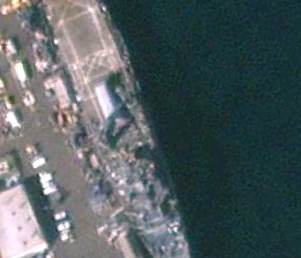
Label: combat